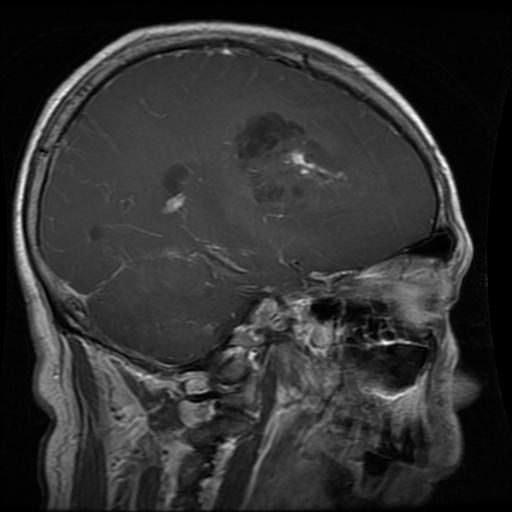
Label: glioma